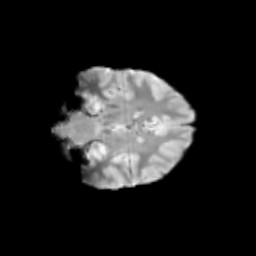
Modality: T2w
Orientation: coronal
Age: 11
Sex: female
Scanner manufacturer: siemens
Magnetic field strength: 3 T
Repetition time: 3.8 s
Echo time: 0.07 s